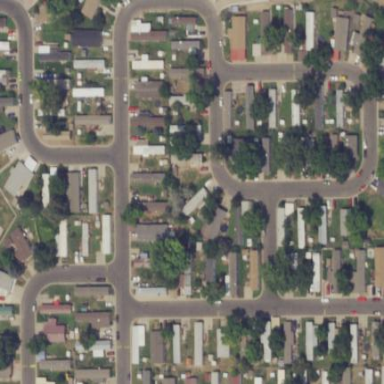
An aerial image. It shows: Mobile residential area.